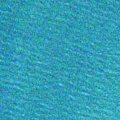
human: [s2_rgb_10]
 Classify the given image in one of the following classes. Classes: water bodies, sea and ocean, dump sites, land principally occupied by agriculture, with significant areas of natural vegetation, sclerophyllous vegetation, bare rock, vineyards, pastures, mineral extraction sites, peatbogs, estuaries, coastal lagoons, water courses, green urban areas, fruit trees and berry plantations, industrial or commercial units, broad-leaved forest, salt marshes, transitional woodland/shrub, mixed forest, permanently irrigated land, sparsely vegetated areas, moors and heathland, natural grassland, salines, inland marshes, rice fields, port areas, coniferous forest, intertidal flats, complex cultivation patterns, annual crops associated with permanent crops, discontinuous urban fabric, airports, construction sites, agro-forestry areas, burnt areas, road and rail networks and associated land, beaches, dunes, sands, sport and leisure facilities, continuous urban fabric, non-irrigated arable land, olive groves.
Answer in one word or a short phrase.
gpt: sea and ocean